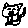
Label: cat